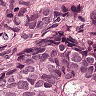
Metastatic tissue present: yes